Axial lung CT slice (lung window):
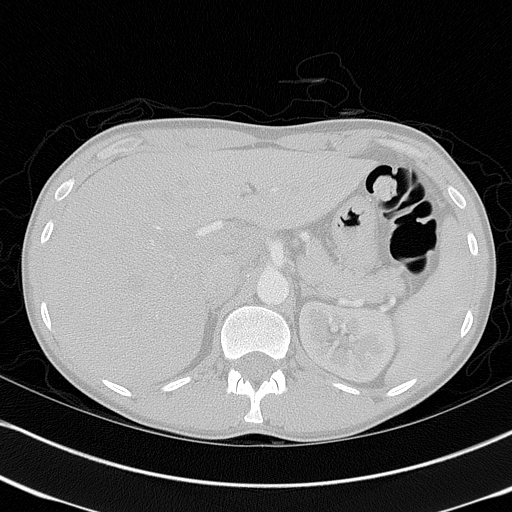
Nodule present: no